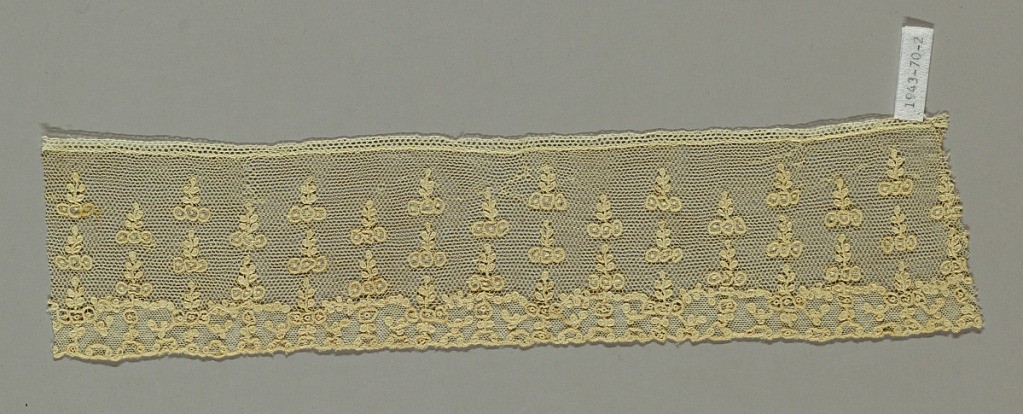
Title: Border
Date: late 18th century
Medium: linen Technique: needle lace
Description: Design of ornamental scrolls and small conventionalized flowers forming a border with a motif of an upright stem with leaves and three small circles arranged in lines perpendicular to the border.